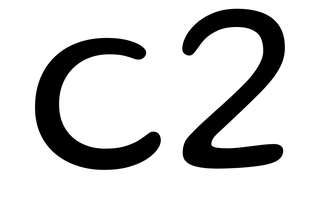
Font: Gluten_Light